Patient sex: F
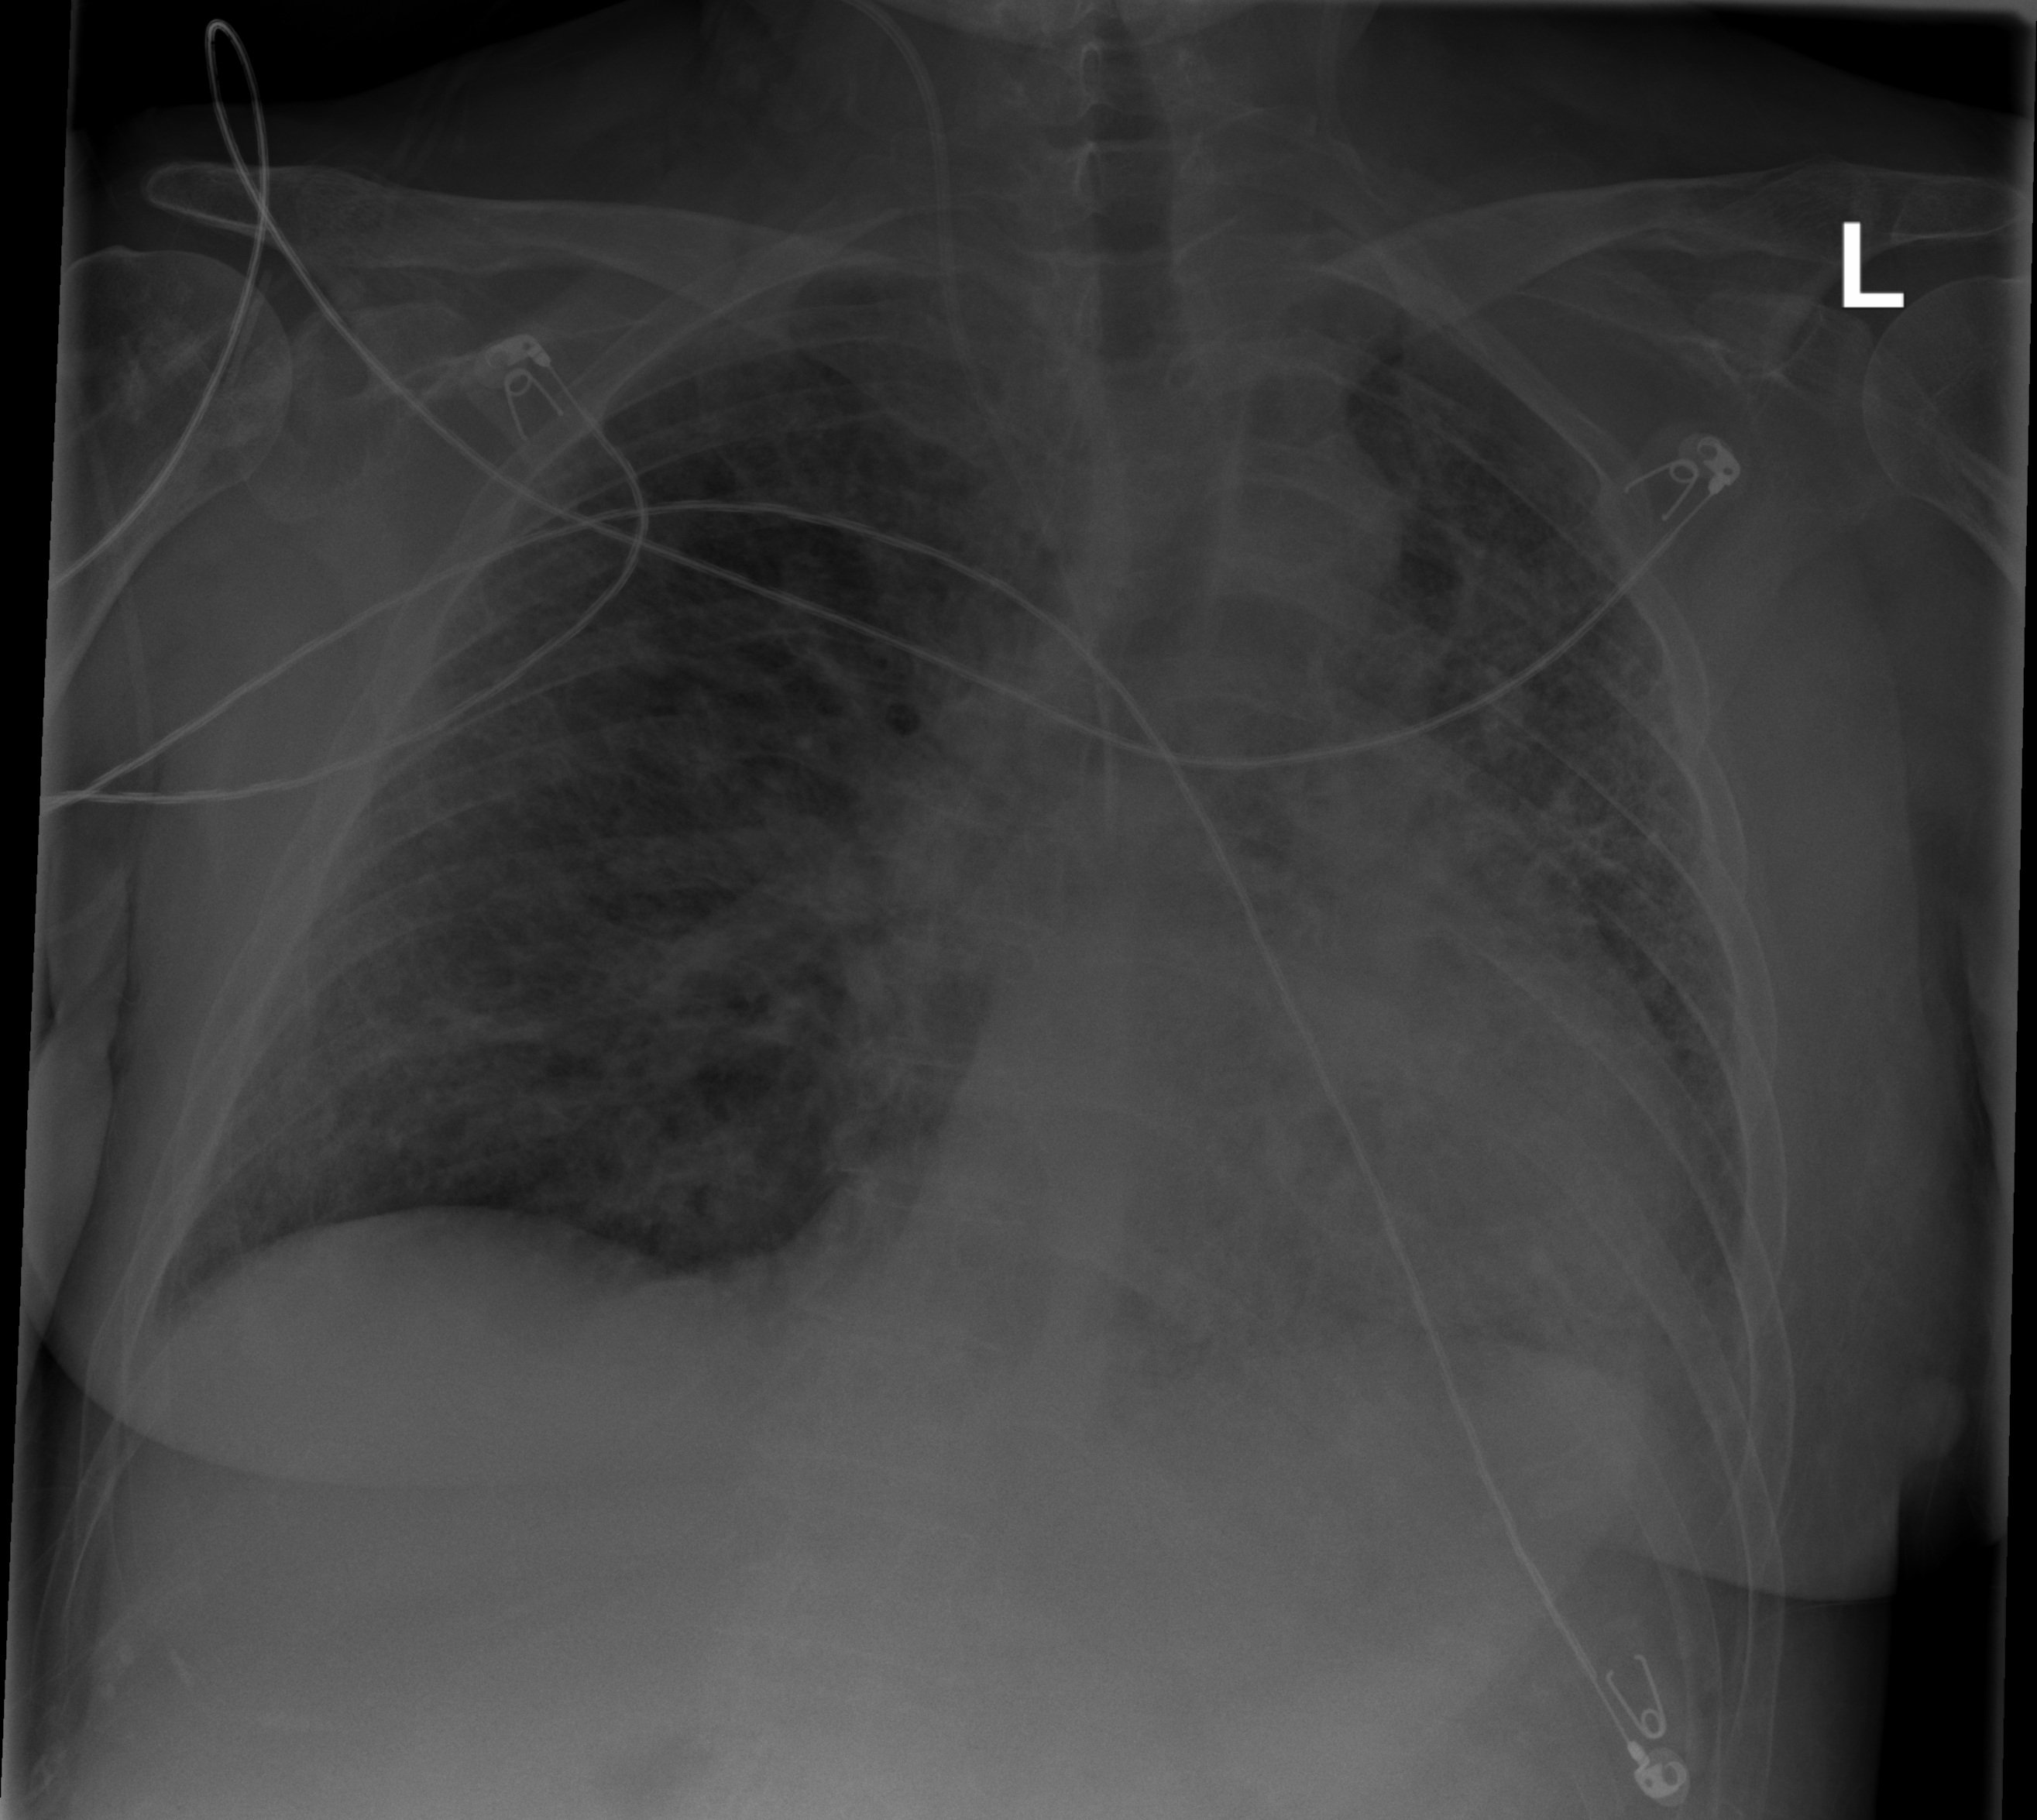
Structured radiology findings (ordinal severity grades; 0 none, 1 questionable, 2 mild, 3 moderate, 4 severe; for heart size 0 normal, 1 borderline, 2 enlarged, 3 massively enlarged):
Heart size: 2
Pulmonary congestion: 0
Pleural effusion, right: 0
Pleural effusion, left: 1
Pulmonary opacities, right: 2
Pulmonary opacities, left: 3
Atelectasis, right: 2
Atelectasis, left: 2